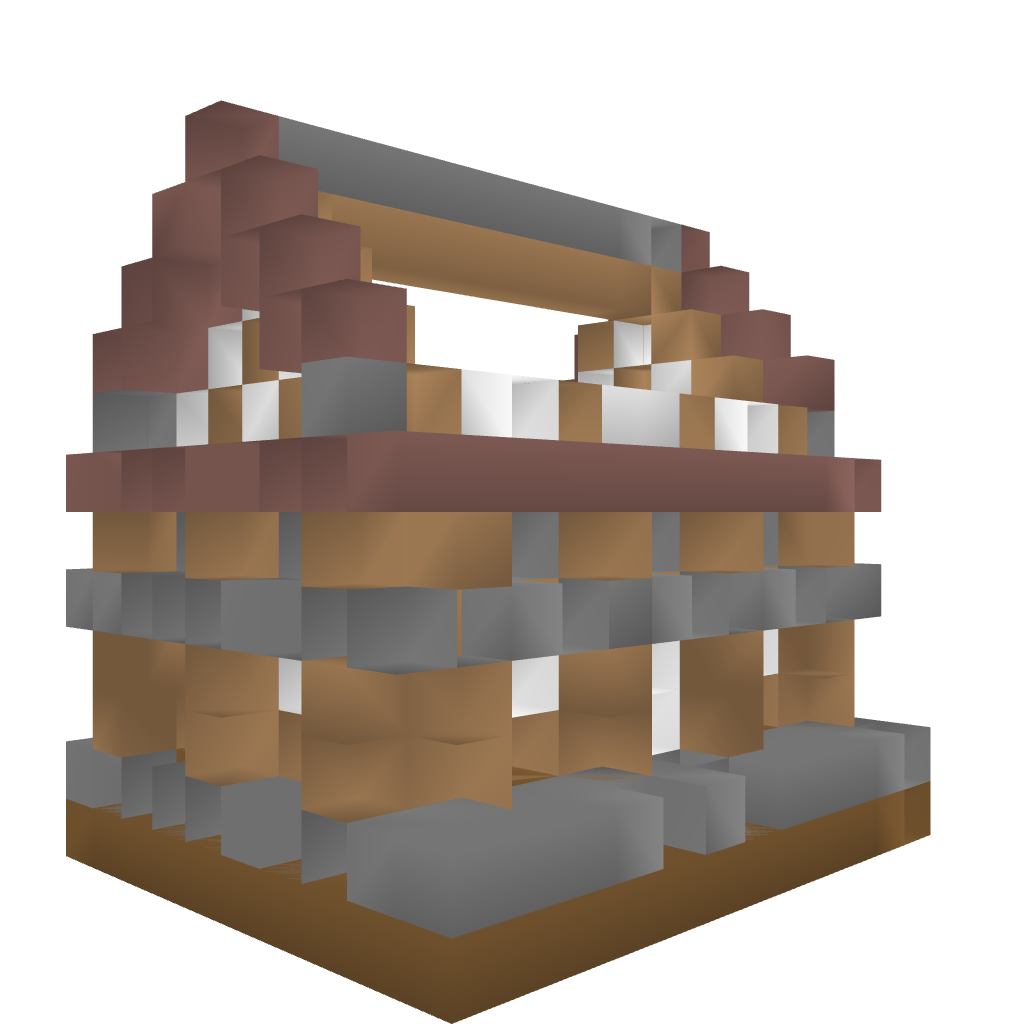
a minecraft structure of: Basic Survival House 1 bad low quality